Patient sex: M
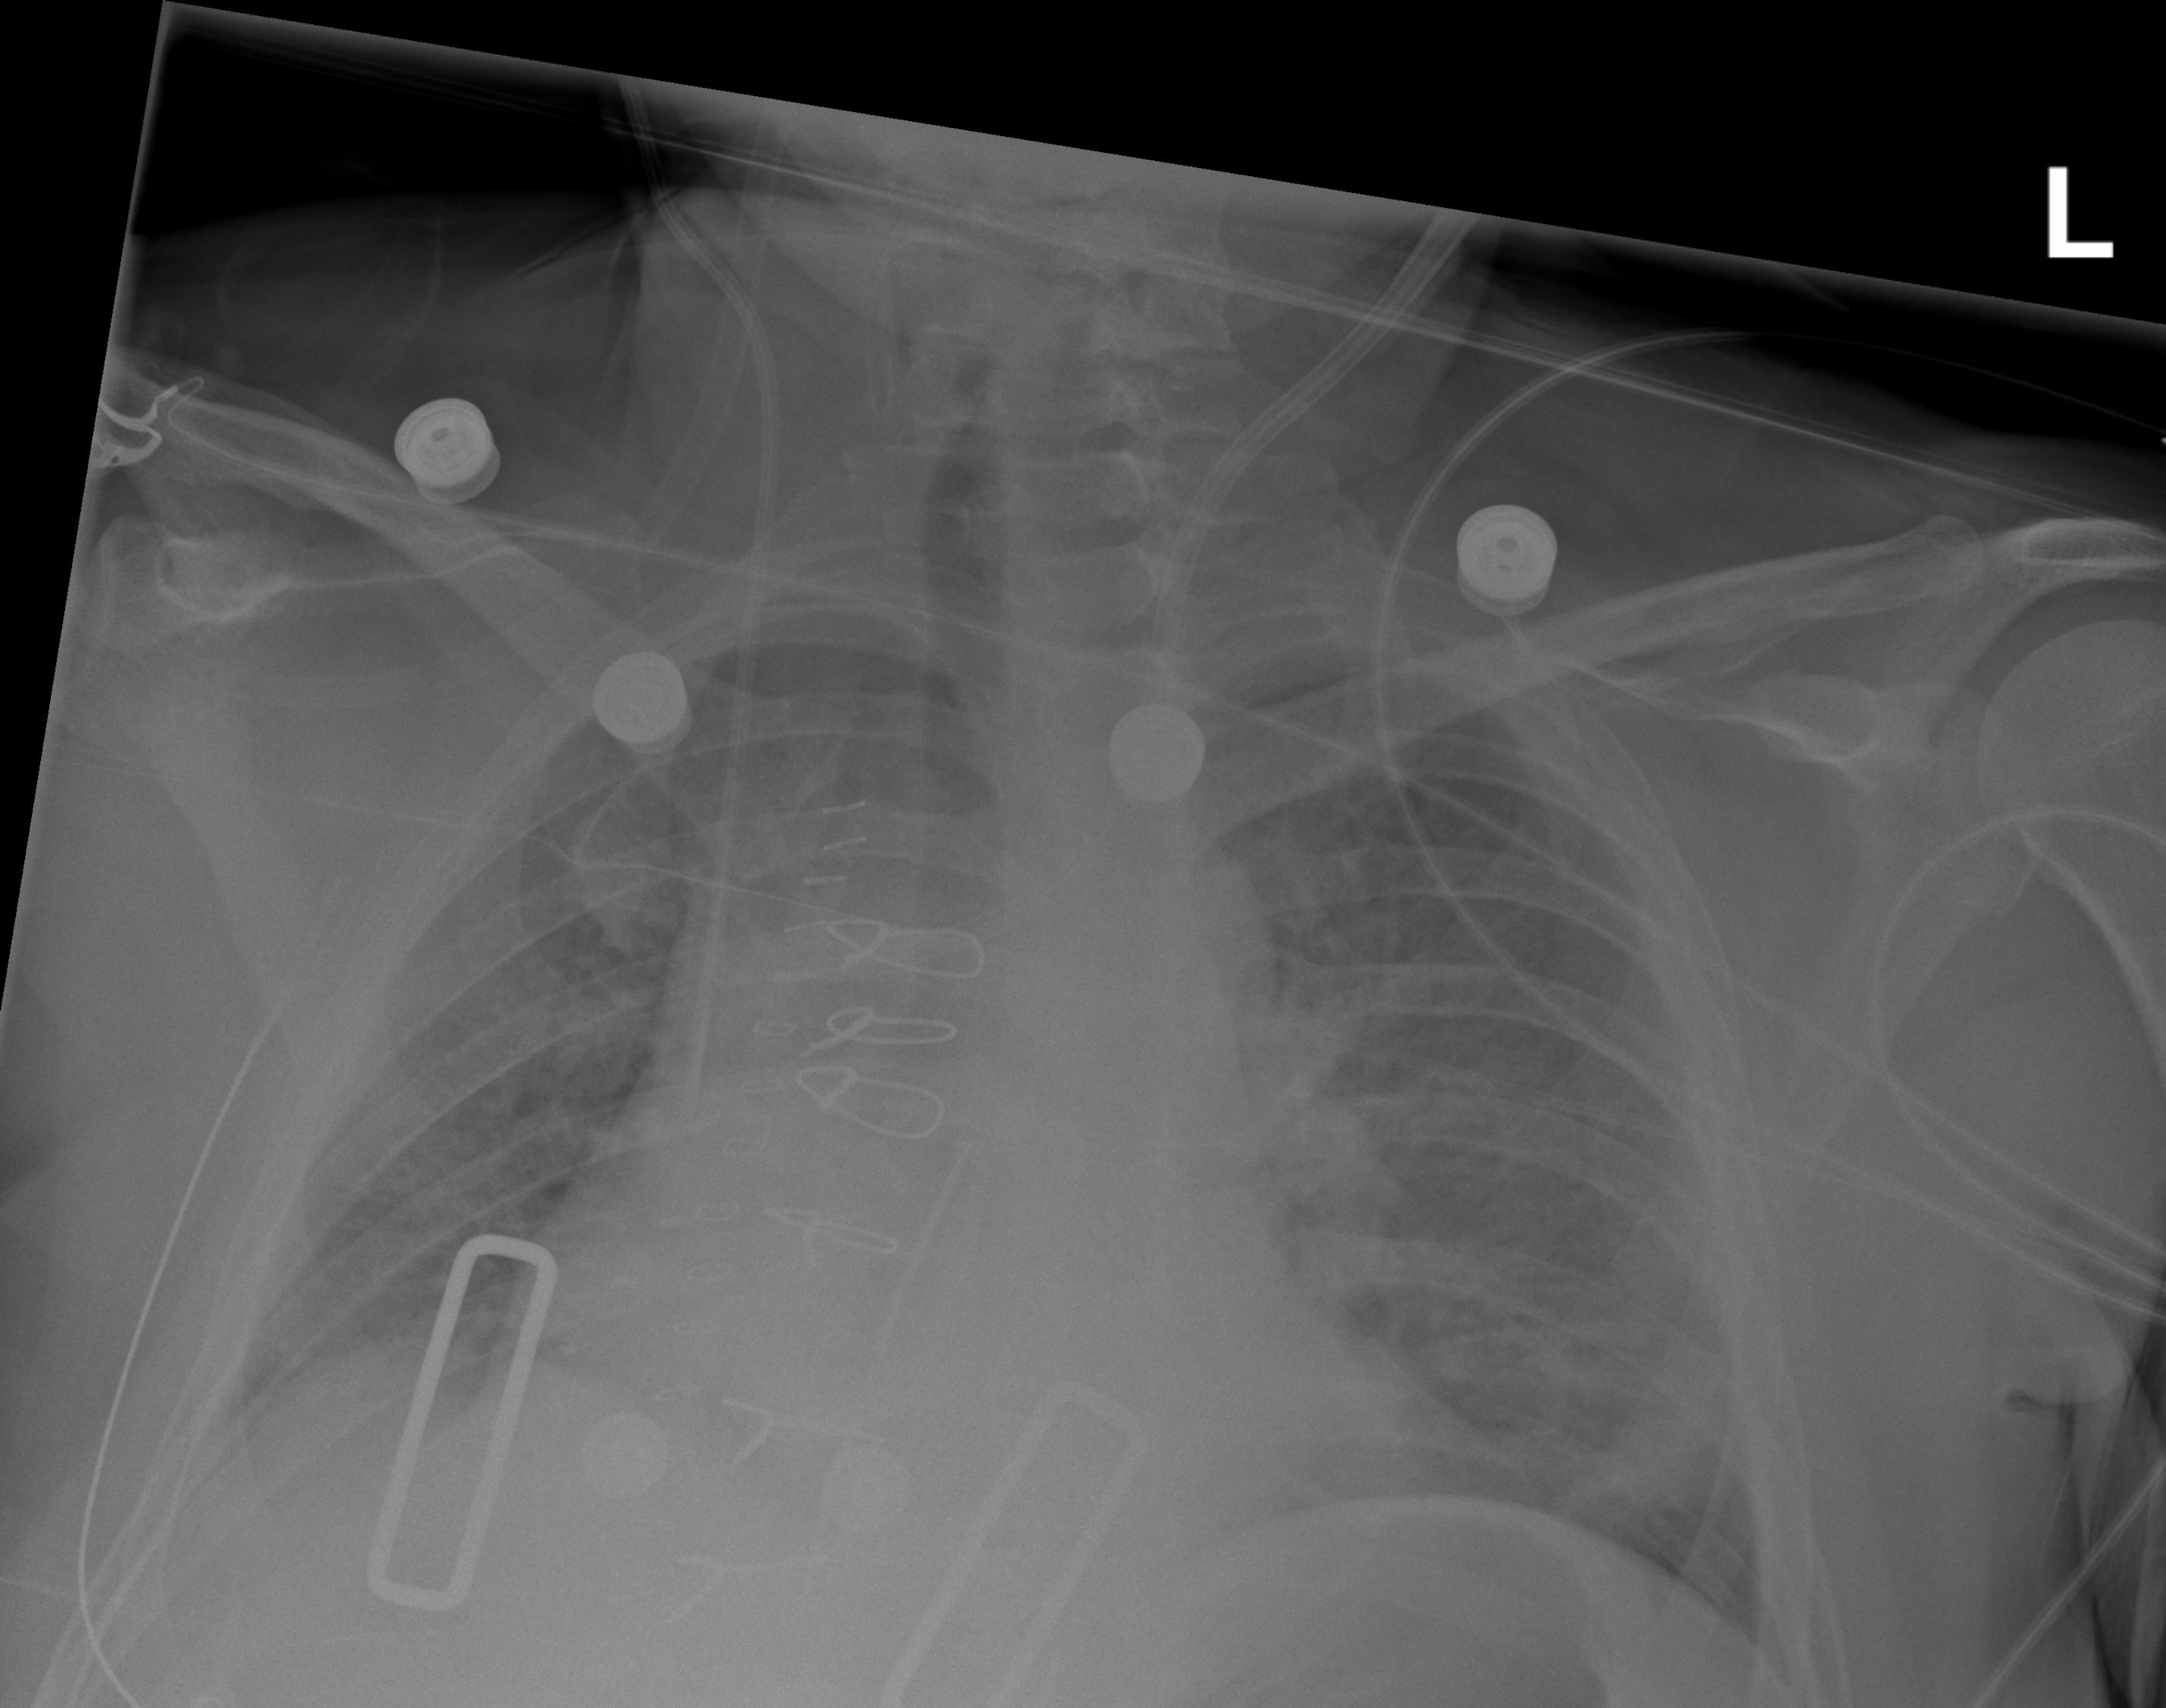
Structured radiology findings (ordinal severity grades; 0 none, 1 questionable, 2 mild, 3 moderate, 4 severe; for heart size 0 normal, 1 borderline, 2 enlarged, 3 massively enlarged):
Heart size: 1
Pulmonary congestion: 2
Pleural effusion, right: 2
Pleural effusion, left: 0
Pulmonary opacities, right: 1
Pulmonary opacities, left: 2
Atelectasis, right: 2
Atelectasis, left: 2